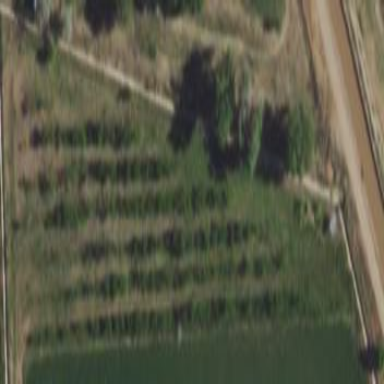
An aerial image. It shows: Orchard.